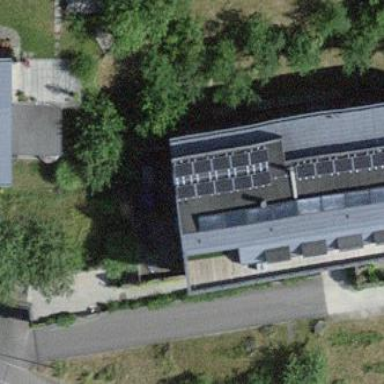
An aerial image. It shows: Building.